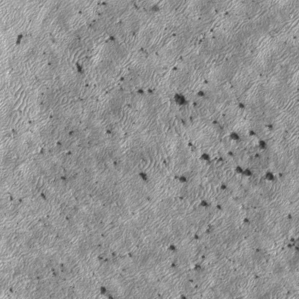
Label: frost